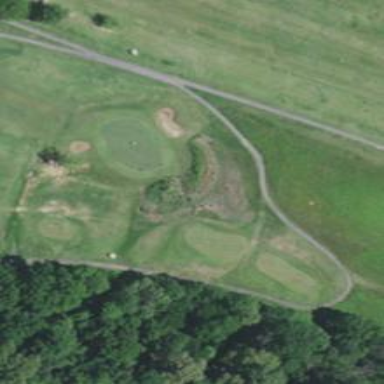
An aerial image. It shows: Golf hole.